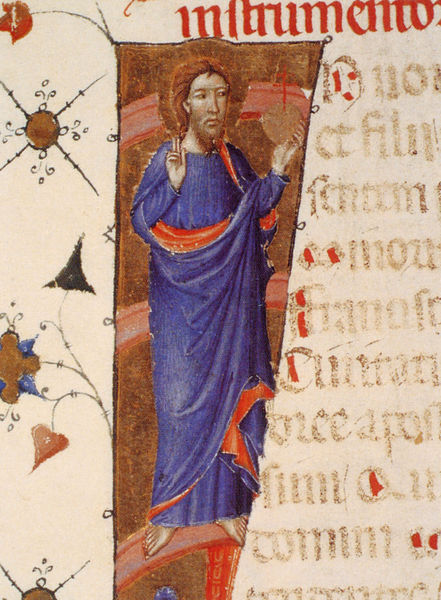
Titel: Llibre Verd de Barcelona
Institution: Barcelona, Arxiu Històric de la Ciutat de Barcelona
Schlagwörter: blau, blätter, fuß, hand, kopf, mann, umhang, weiß, finger, geste, haar, schwarz, rot, ornament, halten, gold, saum, ranken, apfel, füße, schrift, papier, bordüre, floral, verzierung, buch, kreuz, stern, barfuß, seite, illustration, text, buchstabe, buchstaben, initiale, kugel, buchseite, pergament, herzen, heiligenschein, nimbus, christus, jesus, segen, segnen, heiliger, weltkugel, latein, regenbogen, segensgestus, buchmalerei, reichsapfel, blaues gewand, schwörhand